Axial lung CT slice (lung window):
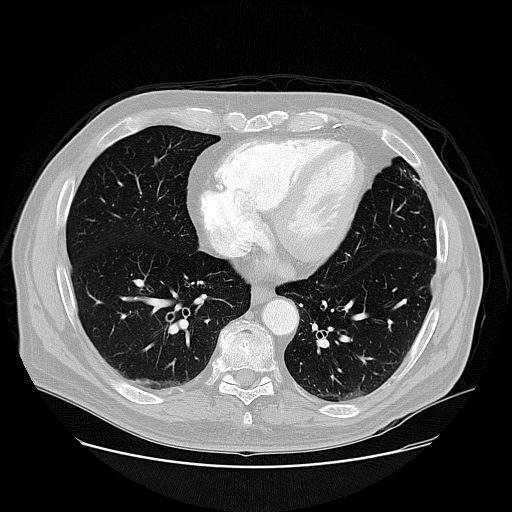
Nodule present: no